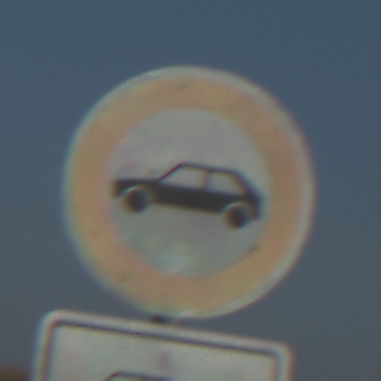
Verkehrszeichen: VerbotPersonenkraftwagen
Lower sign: MehrspurigeFahrzeugeFrei2
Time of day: MorningAfternoon
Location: Outdoor (RoadRail)
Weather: Clear
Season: NotSpecified
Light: Natural